Question: I am working on a circular timer in iOS. The circle should contain a 24 hour cycle.
The picture below shows how i intend to change the time of the timer.

Instead of the position in degrees of the slider, I want to display the time accordingly to the position of the slider, but I'm kinda struggling to find the right formula. Does anyone have an idea how to tacke this?
Thank you in advance!
Granit
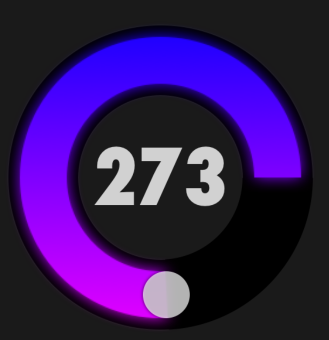
Answer: Trick some mathematical formulas;
like , it means for 1 hour it rotates 15 degree,
so calculate for the others:
'''
1 hour = 15 degree
2 hours = (15 * 2) = 30 degree and so on....
...
24 hours = (15 * 24) = 360 degree.
'''
So if you get 273 value, it means
'''
273/24 = int (11.375) = 11 hours
'''